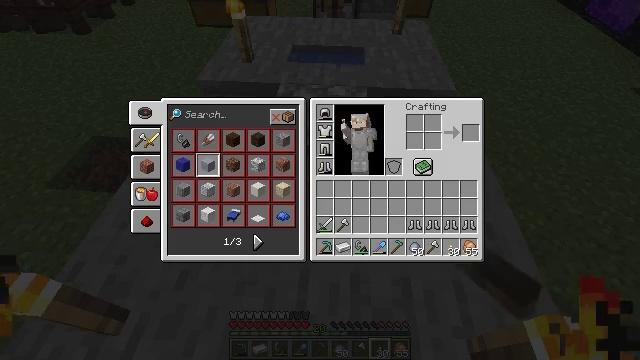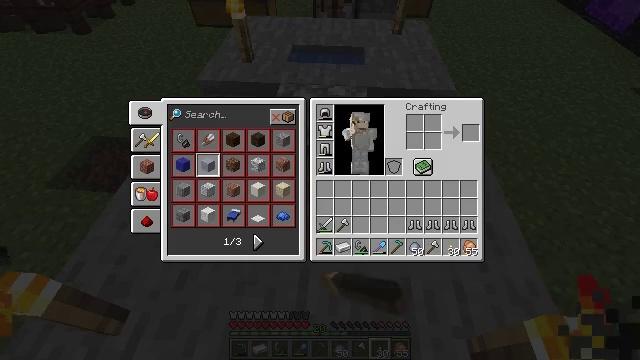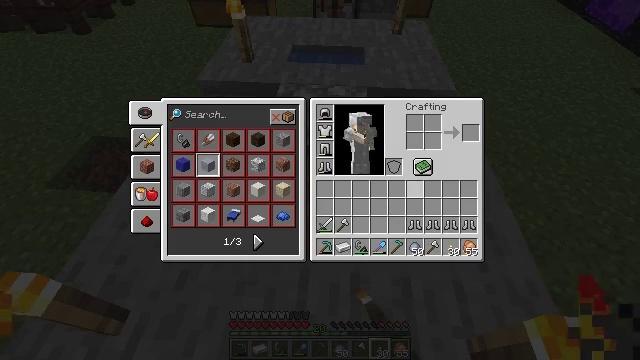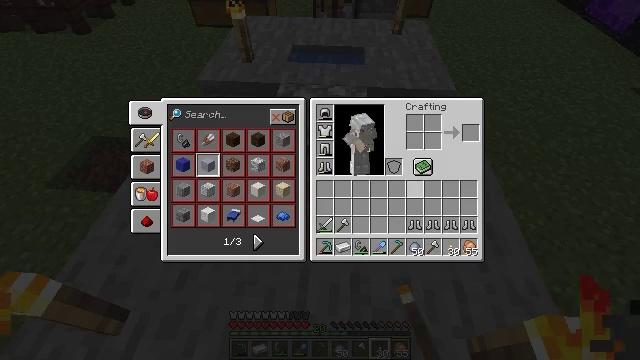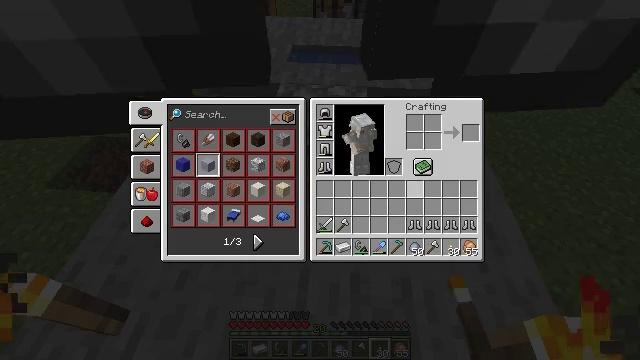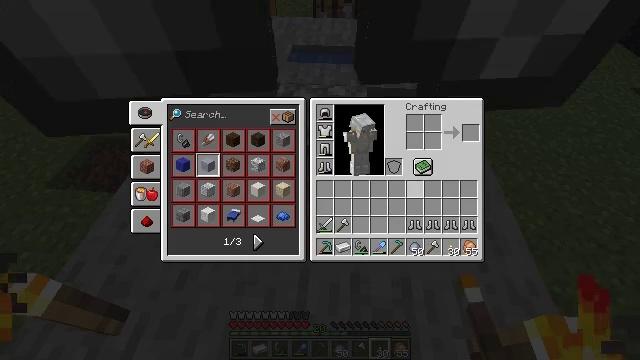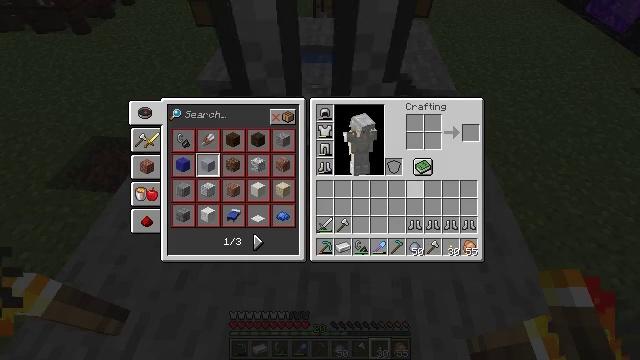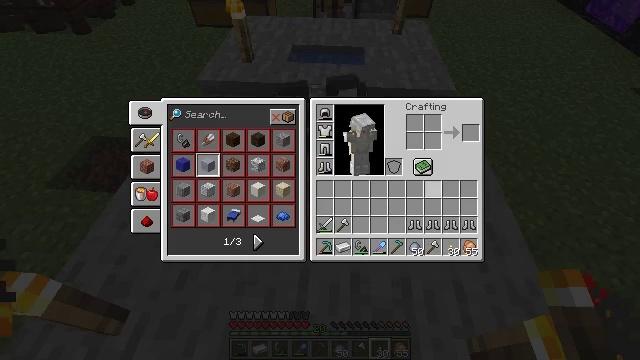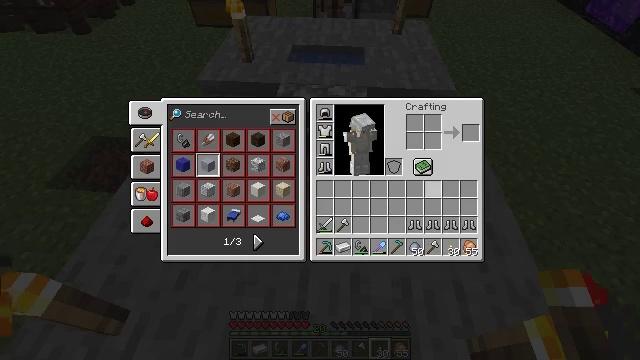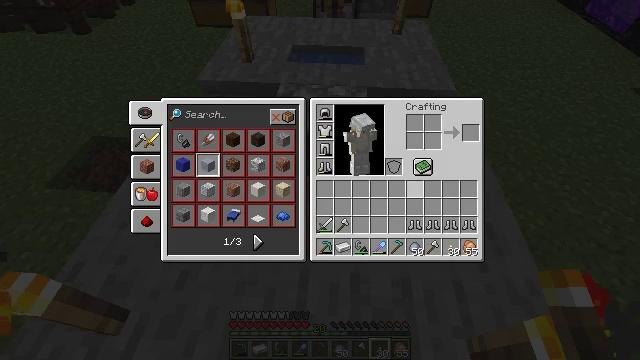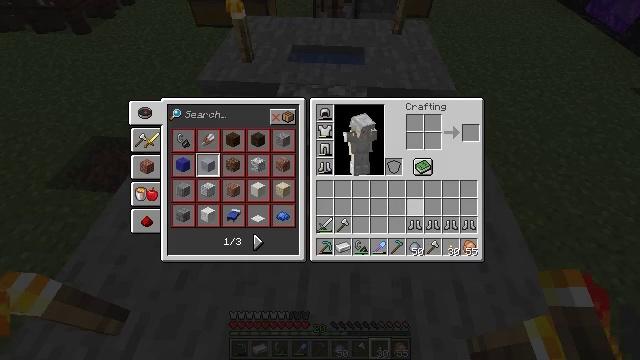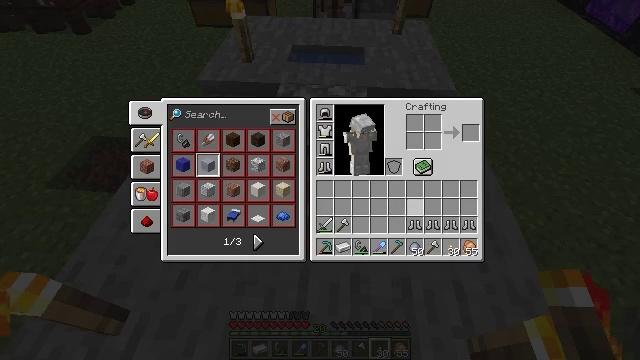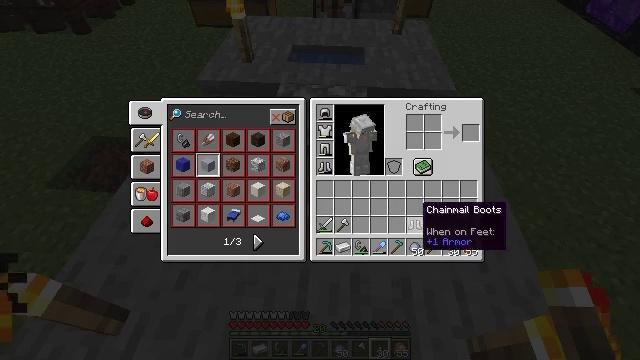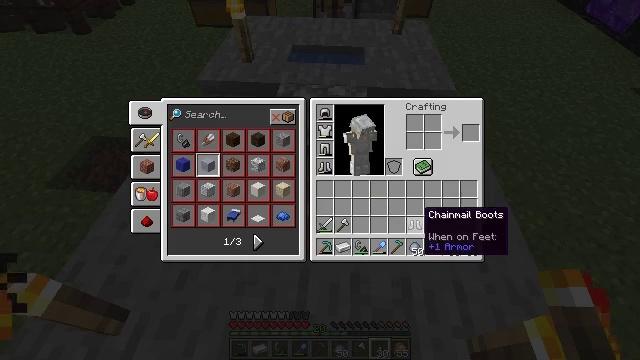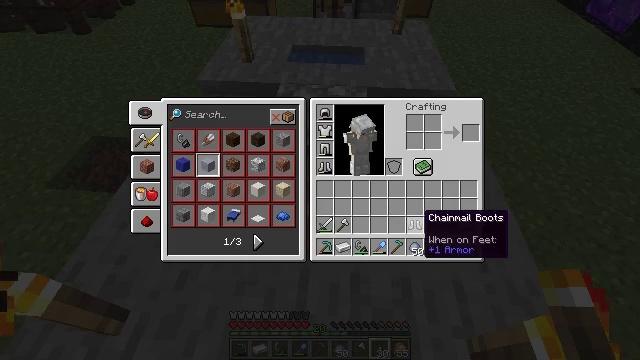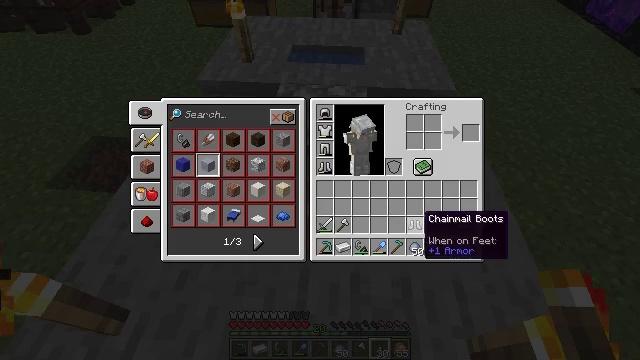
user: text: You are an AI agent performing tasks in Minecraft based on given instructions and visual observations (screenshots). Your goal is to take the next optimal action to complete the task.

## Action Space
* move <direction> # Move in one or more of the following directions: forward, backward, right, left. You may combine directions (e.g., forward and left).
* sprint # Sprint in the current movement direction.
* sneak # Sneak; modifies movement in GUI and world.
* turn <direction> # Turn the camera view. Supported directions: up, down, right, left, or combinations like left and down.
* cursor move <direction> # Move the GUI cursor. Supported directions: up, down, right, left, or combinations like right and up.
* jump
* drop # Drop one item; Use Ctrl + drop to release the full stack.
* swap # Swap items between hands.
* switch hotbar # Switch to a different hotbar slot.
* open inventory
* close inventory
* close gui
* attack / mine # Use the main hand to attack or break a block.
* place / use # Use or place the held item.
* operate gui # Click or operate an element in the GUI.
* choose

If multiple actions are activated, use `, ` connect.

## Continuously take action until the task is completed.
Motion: motion action
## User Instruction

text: Drop a pair of chainmail boots.
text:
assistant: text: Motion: turn right and down
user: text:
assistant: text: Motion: turn right and down
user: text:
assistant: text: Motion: turn down
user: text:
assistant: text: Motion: turn right
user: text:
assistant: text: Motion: no_op
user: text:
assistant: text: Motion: no_op
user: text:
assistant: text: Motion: no_op
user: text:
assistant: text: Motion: no_op
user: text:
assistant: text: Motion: no_op
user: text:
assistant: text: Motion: turn down
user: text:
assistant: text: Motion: turn down
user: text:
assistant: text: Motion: turn down
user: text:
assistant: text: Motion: no_op
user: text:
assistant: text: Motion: no_op
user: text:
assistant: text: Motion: no_op
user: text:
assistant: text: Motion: no_op
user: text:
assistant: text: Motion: no_op
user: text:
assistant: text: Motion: attack / mine
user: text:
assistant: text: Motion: turn left and up, attack / mine
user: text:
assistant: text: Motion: turn left and up
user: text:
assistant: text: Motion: turn up
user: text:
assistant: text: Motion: no_op
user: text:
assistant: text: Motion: attack / mine
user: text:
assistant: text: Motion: attack / mine
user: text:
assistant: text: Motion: attack / mine
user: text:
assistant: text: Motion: no_op
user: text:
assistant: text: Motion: turn right
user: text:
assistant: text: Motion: turn right and down
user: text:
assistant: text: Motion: turn right and down
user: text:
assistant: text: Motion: turn right and down